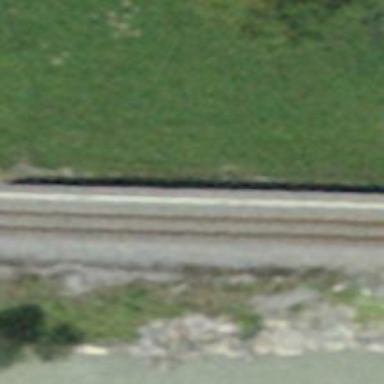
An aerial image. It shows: Narrow-gauge railway track electrified by contact line.